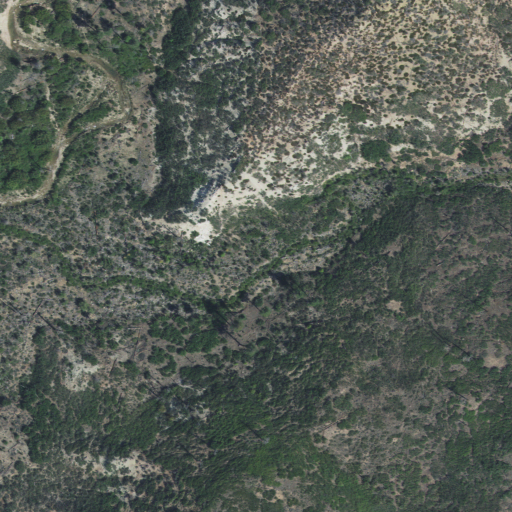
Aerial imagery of valley in Utah named Corral Canyon containing evergreen forest, shrub, deciduous forest, and woody wetlands